Field crop: maize
Growth stage: 1
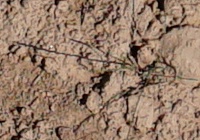
Species: lolium